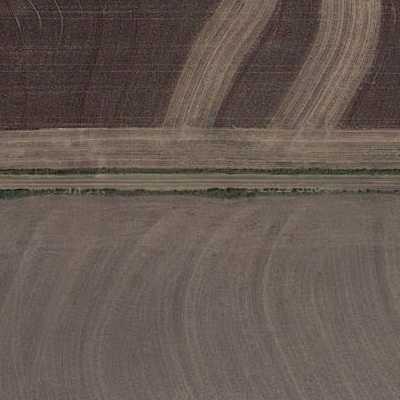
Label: bField